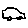
Label: car